Question: We had a phone app in windows 8.0. Recently we started on migrating our app to 8.1. Found out we should use Universal apps instead of silverlight if we want certain features like background audio player. When doing so my current problem is that I can't add reference in my MainPage to some of the assemblies (Those I added after creating the project). I just took a windows phone 8.1 app (not silverlight). I dont have a windows desktop store app project or a shared project(I wont need a desktop application. Our app is only going to be for phone).

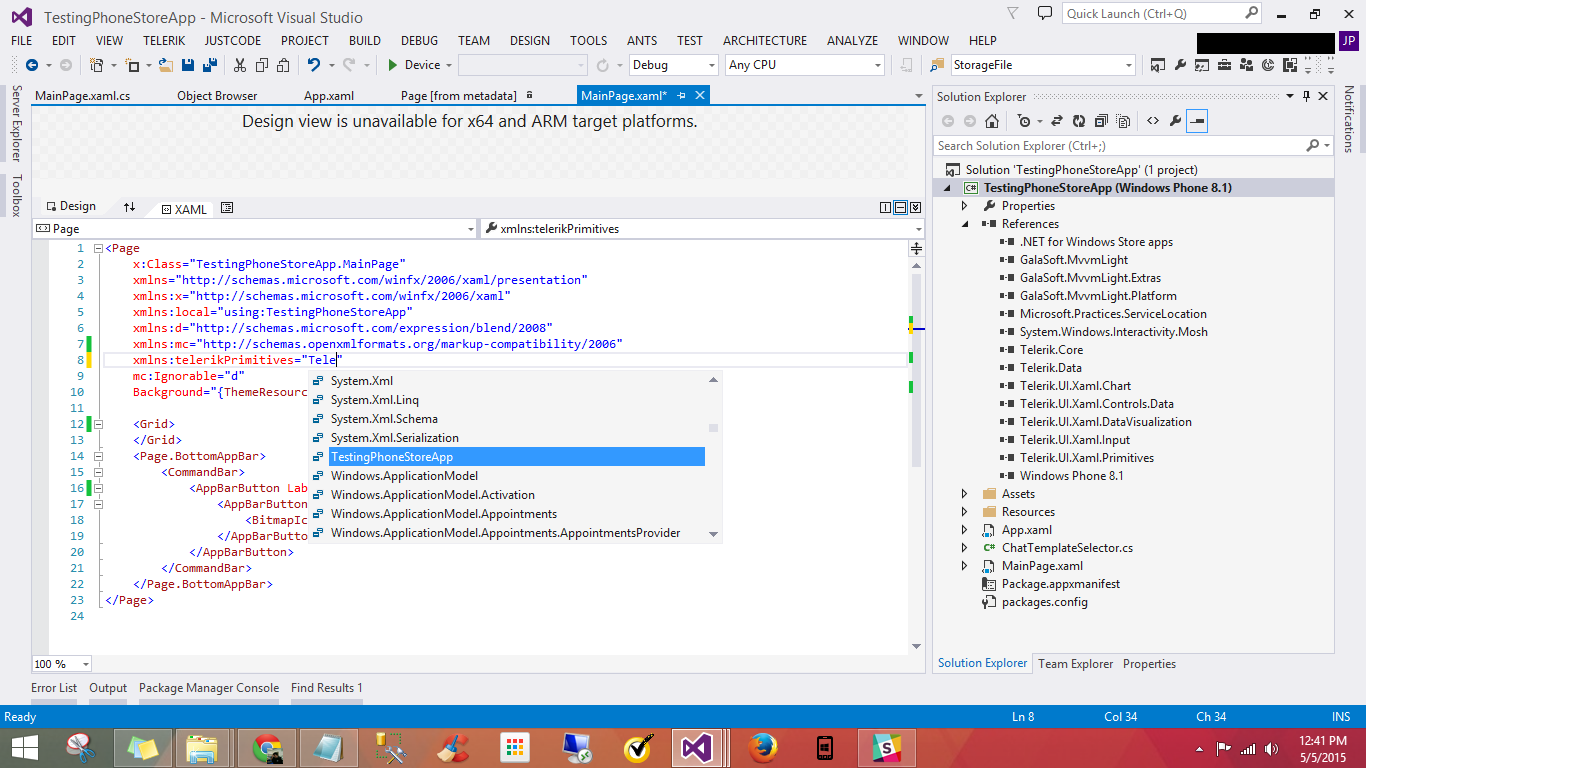
Answer: If you cannot add a reference to the project (i'll assume library), then probably the of the Library are not correct.
Goto the Project's properties -> Library -> Targeting -> Targets
Make sure that the Library reference to 'Windows Phone 8.1'
If you want a portable library you can reference in 'Windows Phone 8.1', 'Windows Phone 8' and 'Windows 8.1' you can set it's Targets to:
- '.Net Framework 4.5'- 'Windows Phone 8.1'- 'Windows Phone Silverlight 8'- 'Windows 8'
---
For the Telerik part, make sure that you are using the <URL>, then just add the reference
'''
xmlns:telerik="using:Telerik.UI.Xaml.Controls.Chart"
'''
The XAML editor is very buggy sometimes and not giving an auto-complete isn't an indication that it will not find the assembly during compile.
Hope this helps